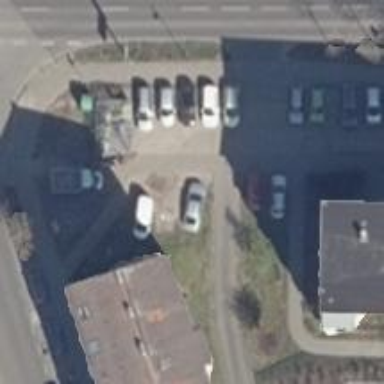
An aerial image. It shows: Road serving as parking aisle.